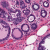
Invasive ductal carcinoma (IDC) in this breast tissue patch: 0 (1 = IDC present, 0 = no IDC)